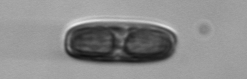
Label: Ephemera